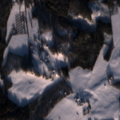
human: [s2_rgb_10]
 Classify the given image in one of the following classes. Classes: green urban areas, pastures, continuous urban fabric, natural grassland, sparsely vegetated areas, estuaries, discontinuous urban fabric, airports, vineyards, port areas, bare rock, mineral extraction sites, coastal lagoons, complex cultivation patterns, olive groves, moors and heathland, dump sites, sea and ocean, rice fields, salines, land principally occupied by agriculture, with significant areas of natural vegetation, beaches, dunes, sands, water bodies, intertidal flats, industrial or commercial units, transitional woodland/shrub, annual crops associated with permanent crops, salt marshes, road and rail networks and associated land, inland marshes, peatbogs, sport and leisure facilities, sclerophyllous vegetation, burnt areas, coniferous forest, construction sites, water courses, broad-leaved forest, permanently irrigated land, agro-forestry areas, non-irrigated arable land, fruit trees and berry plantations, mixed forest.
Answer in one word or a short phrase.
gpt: non-irrigated arable land, coniferous forest, mixed forest